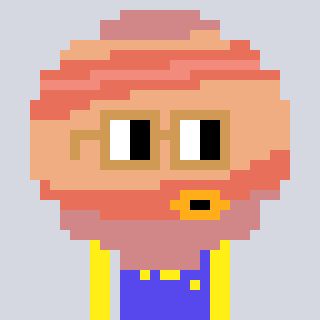
a pixel art character with square brown glasses, a jupiter-shaped head and a computerblue-colored body on a cool background